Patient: sex M, age 35
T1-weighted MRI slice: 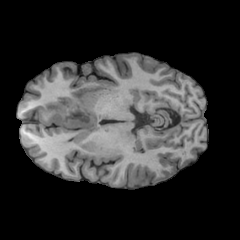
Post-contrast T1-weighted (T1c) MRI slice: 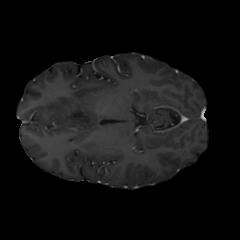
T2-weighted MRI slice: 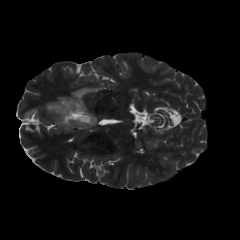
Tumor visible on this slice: yes
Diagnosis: Astrocytoma, IDH-mutant
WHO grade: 3